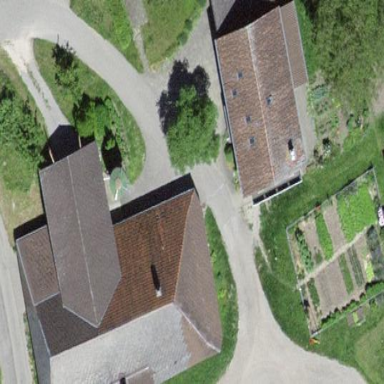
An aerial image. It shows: Farm building.